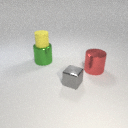
large red metal cylinder in front of large green metal cylinder